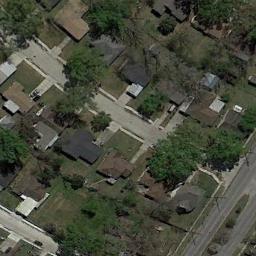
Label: medium_residential